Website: macys
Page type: payment
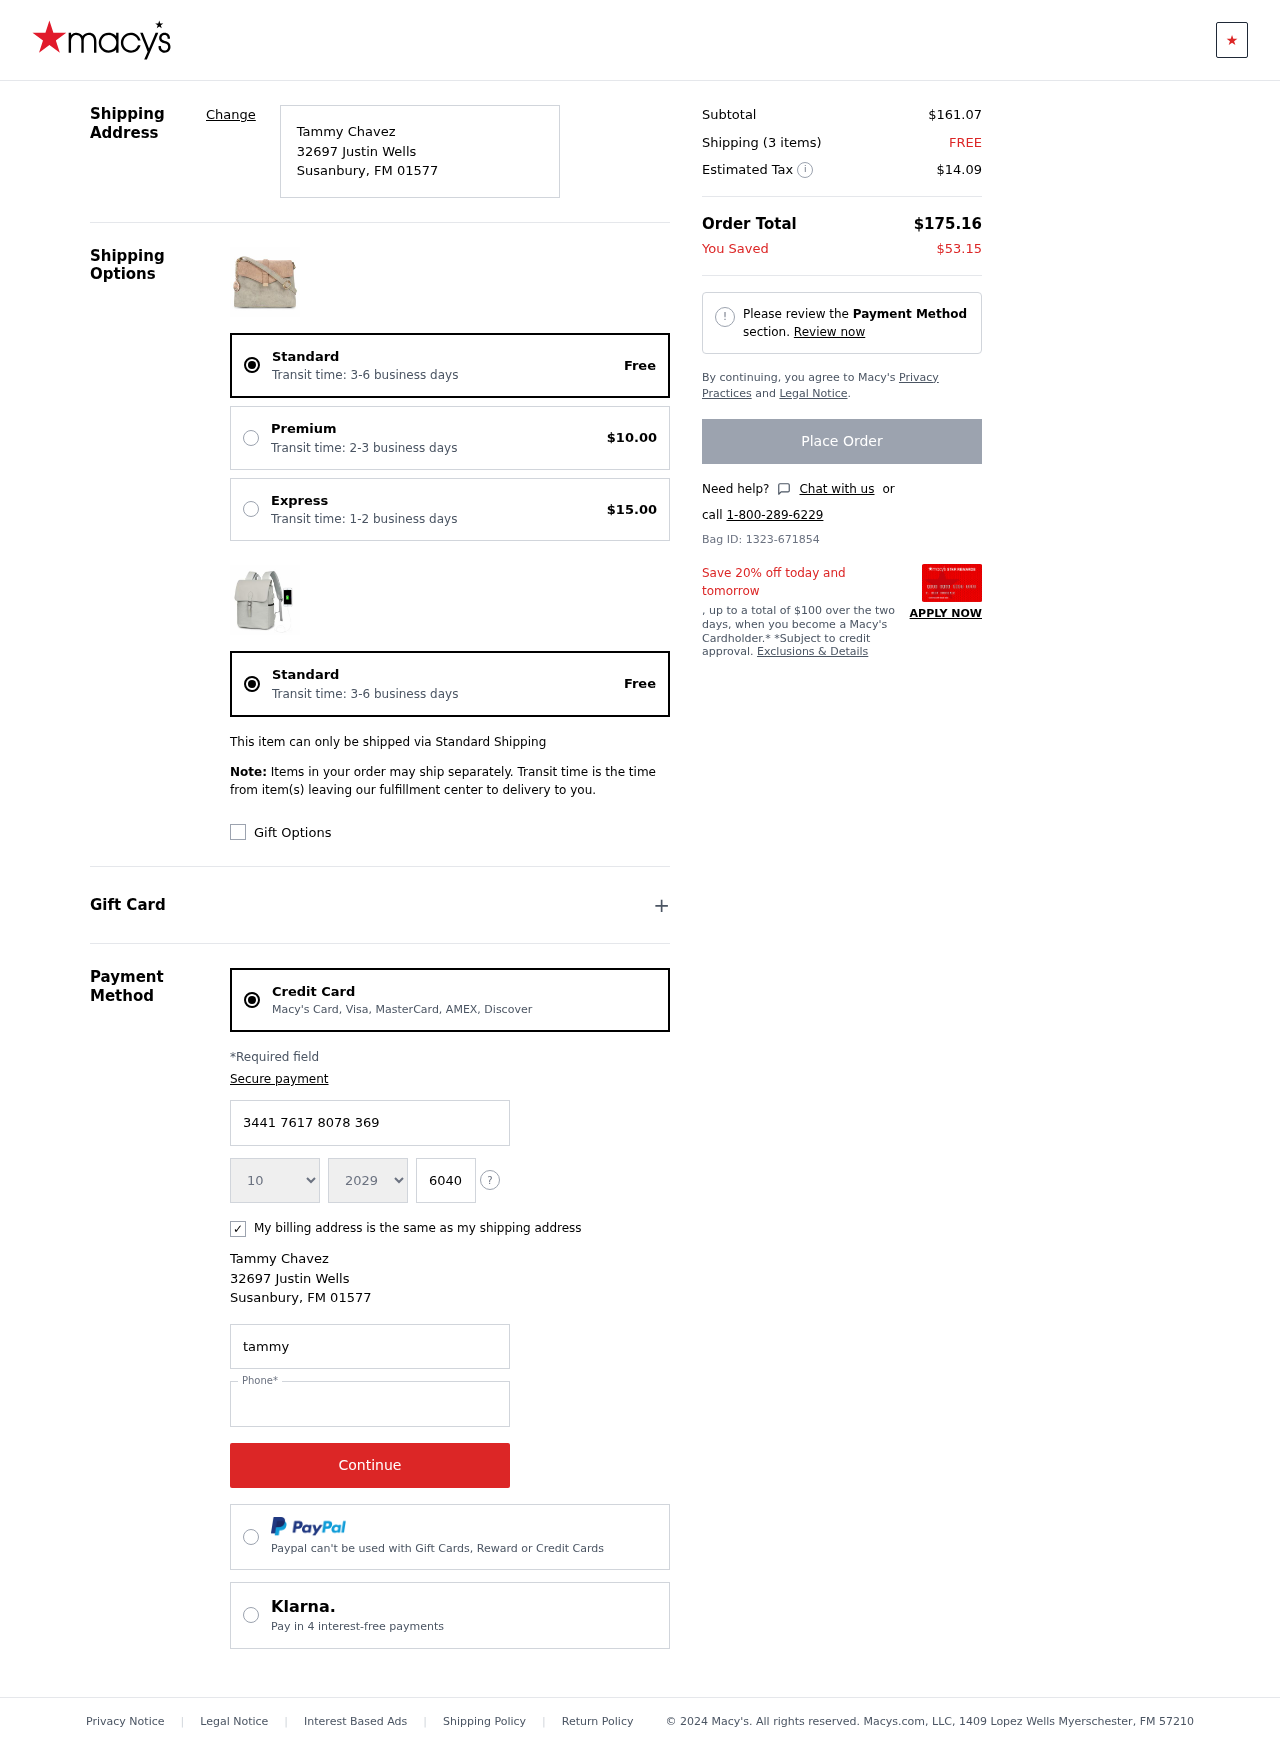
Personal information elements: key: PII_CARD_CVV
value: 6040
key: PII_CARD_EXPIRY_MONTH
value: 10
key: PII_CARD_EXPIRY_YEAR
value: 29
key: PII_CARD_NUMBER
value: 3441 7617 8078 369
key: PII_CITY
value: Susanbury
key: PII_EMAIL
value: tammy.chavez@gmail.com
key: PII_FULLNAME
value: Tammy Chavez
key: PII_PHONE
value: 9866584086
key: PII_POSTCODE
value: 01577
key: PII_STATE_ABBR
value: FM
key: PII_STREET
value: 32697 Justin Wells
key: PII_FULLNAME2
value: Tammy Chavez
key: PII_STREET2
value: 32697 Justin Wells
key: PII_CITY2
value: Susanbury
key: PII_STATE_ABBR2
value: FM
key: PII_POSTCODE2
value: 01577
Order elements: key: ORDER_DELIVERY_DATE
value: Transit time: 3-6 business days
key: ORDER_SHIPPING_STANDARD
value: Free
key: ORDER_SHIPPING_PREMIUM
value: $10.00
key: ORDER_SHIPPING_EXPRESS
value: $15.00
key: ORDER_DELIVERY_DATE2
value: Transit time: 3-6 business days
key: ORDER_SHIPPING_STANDARD2
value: Free
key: ORDER_SUBTOTAL
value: $161.07
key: ORDER_NUM_ITEMS
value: Shipping (3 items)
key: ORDER_SHIPPING_COST
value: FREE
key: ORDER_TAX
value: $14.09
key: ORDER_TOTAL
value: $175.16
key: ORDER_SAVINGS
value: $53.15
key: ORDER_ID
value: Bag ID: 1323-671854